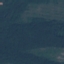
Land use / land cover: Forest